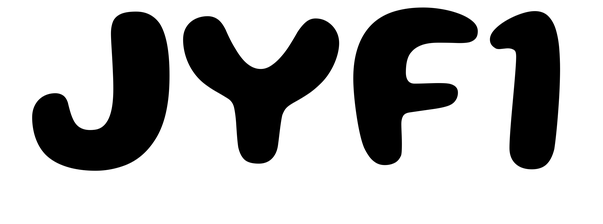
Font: Gluten_SemiBold